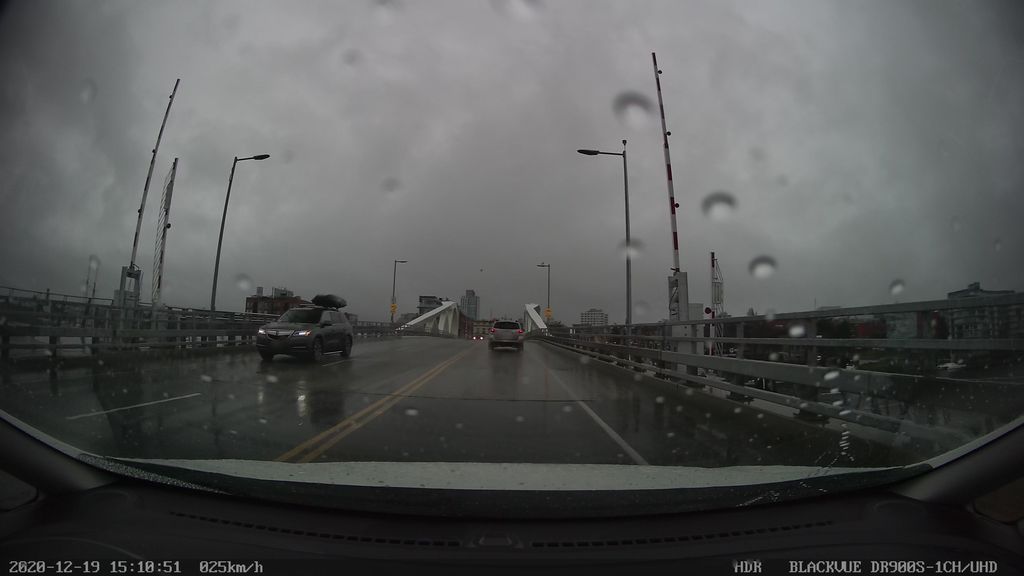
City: victoria